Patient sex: M
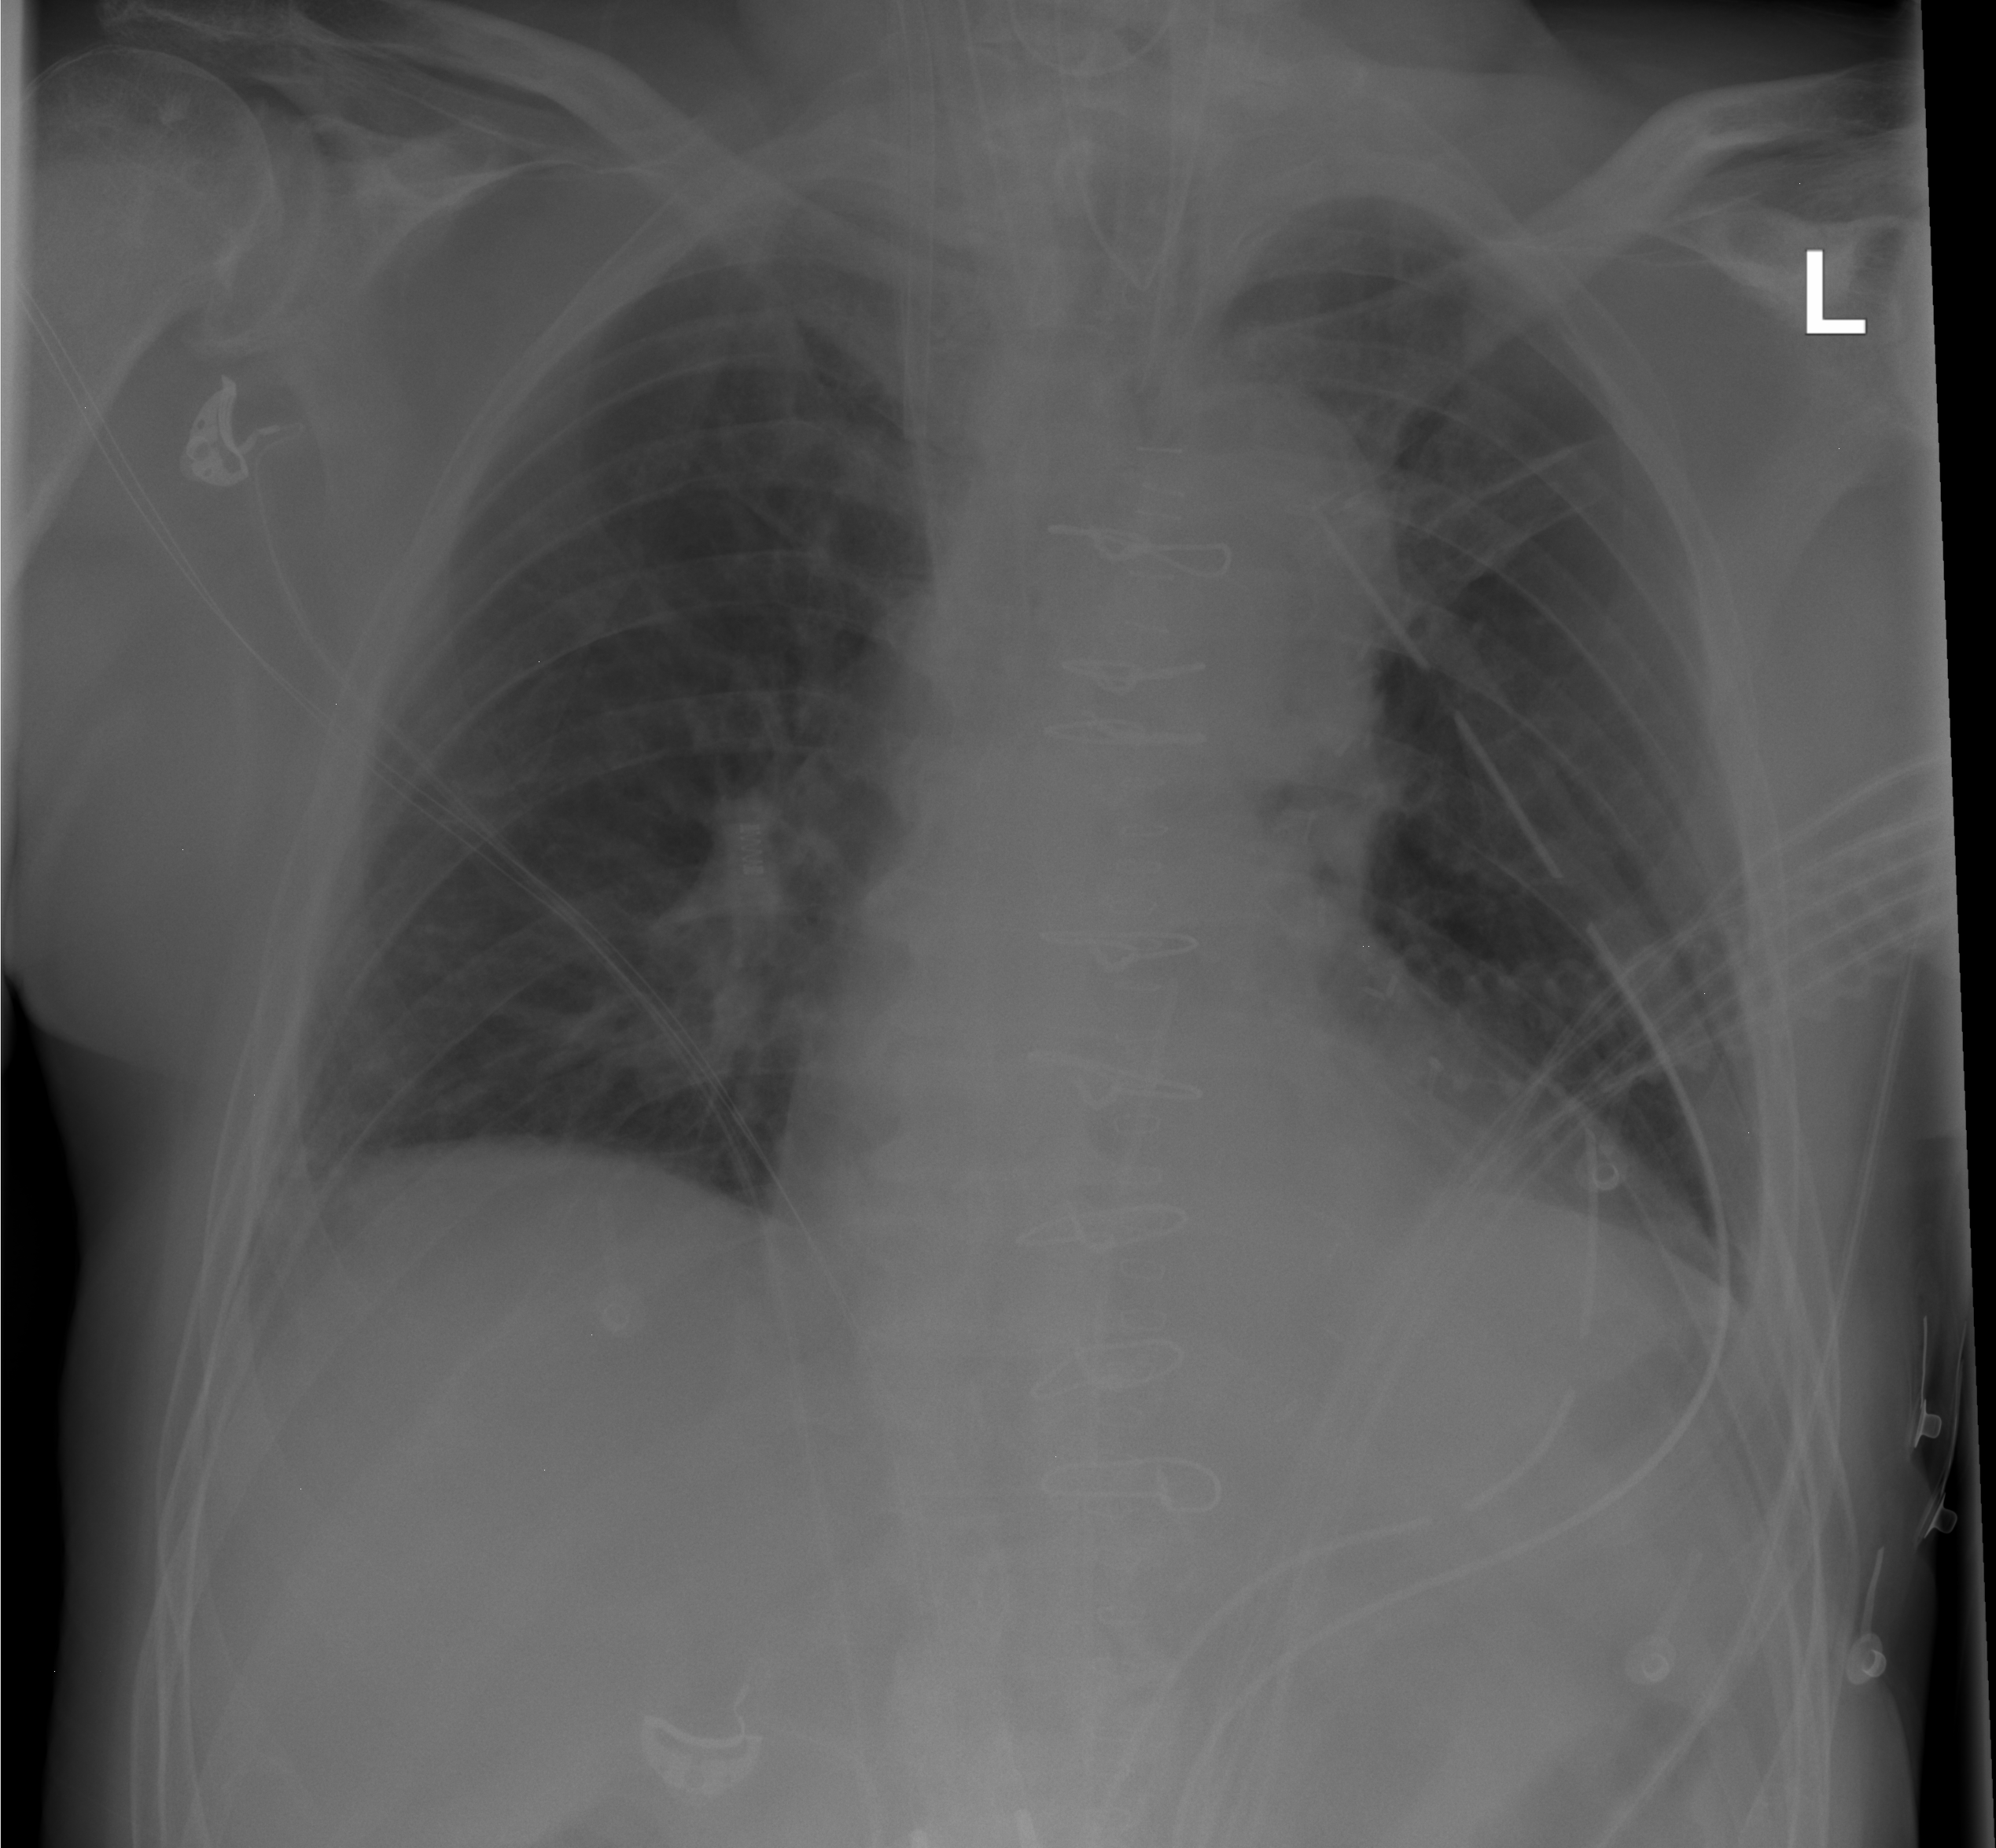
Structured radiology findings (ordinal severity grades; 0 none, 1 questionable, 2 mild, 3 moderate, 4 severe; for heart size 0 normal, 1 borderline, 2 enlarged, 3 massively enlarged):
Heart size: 0
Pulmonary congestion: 0
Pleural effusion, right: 0
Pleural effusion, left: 0
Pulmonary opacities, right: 0
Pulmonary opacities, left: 0
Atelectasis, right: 2
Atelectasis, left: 0